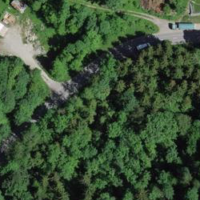
EUNIS habitat code: 41
Species observed at this site:
Ranunculus repens
Lamium galeobdolon
Helix pomatia